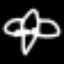
Label: airplane